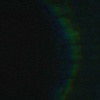
Label: space